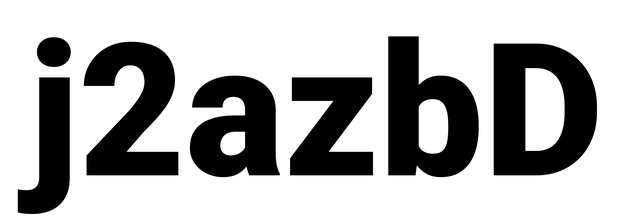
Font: Roboto_Black